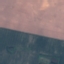
Label: AnnualCrop